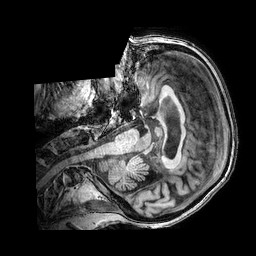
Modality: T1w
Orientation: axial
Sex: female
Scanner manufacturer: philips
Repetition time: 0.008441 s
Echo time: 0.00395 s